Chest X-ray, PA view. Patient: 44 years old, sex M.
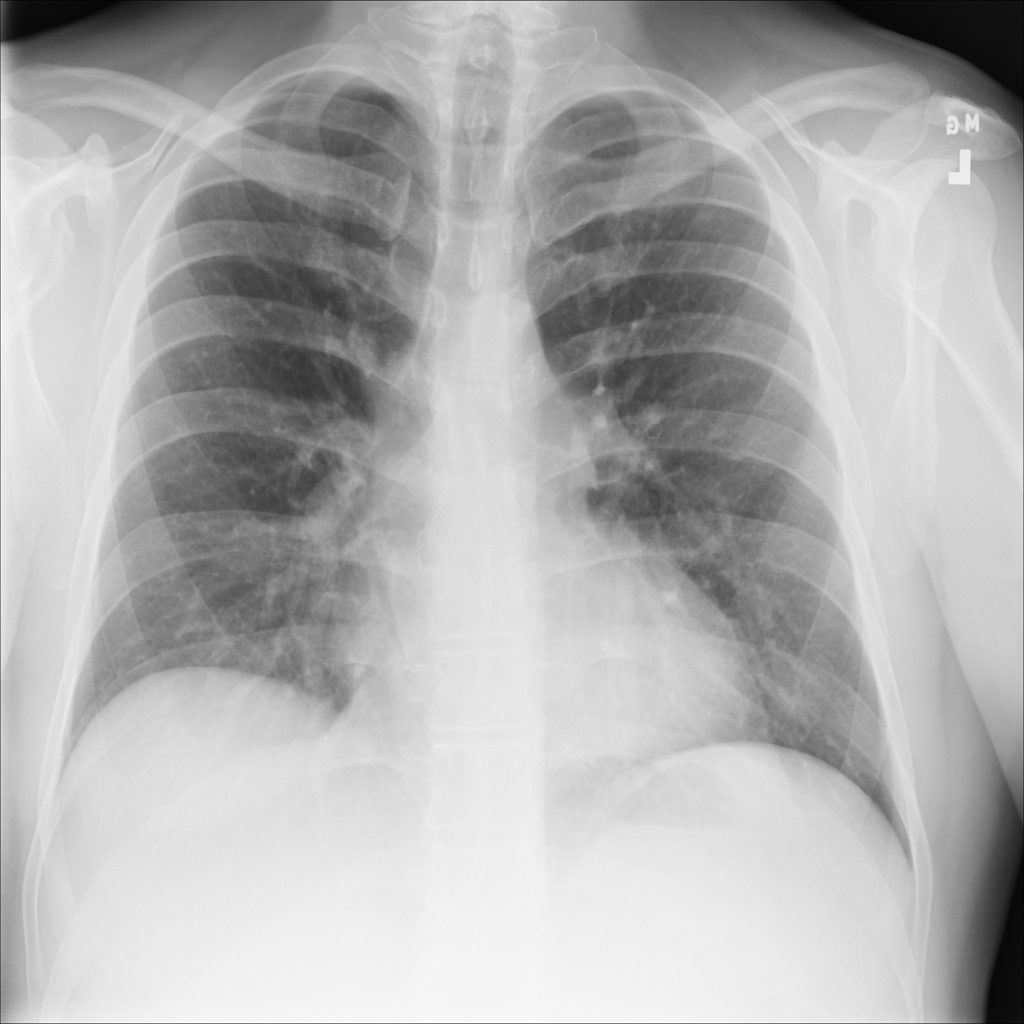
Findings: No Finding